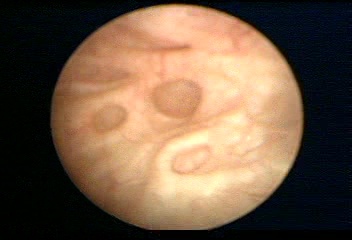
Modality: WLC
Class: Normal mucosa
Bladder cancer association: No